Interaction volume radius: 5 \u00c5
Interaction volume height: 15 \u00c5
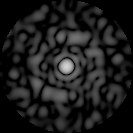
Disorder parameter: 0.8454